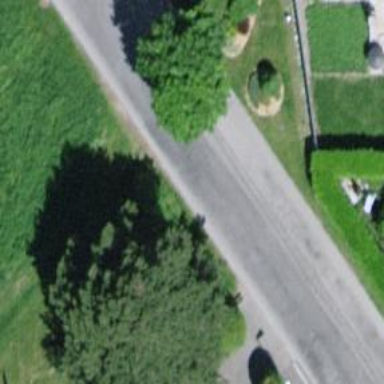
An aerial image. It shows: Wayside cross with historic significance.